Question: Count the number of objects in the diagram.
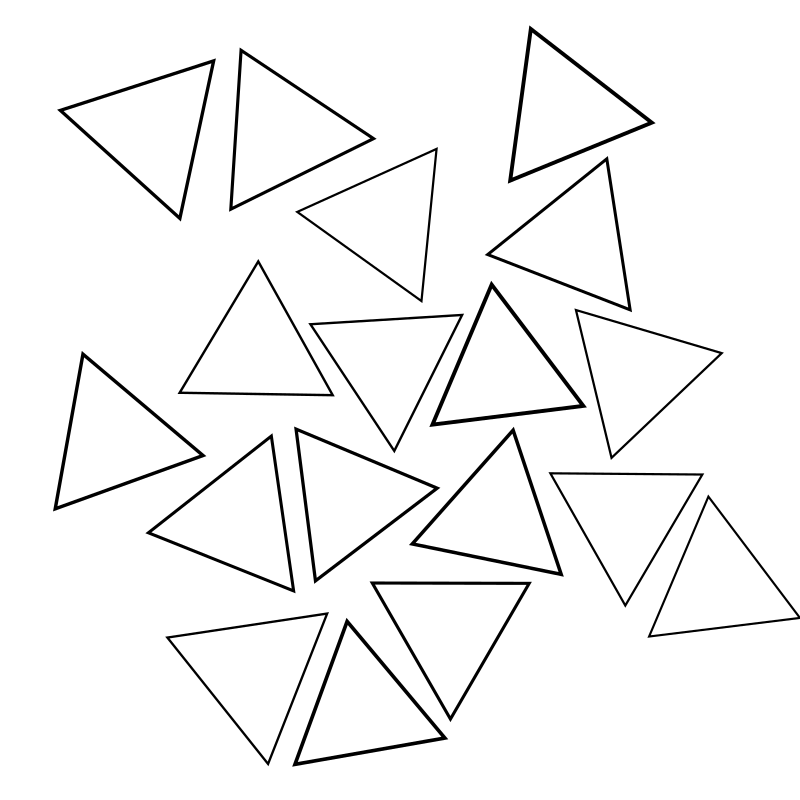
Answer: 18